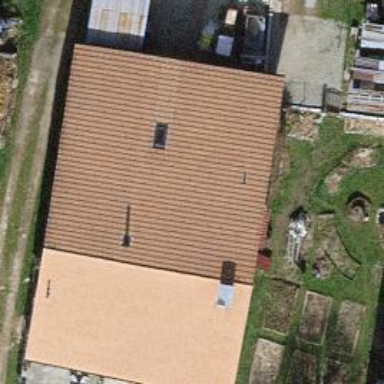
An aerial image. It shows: Farm building.